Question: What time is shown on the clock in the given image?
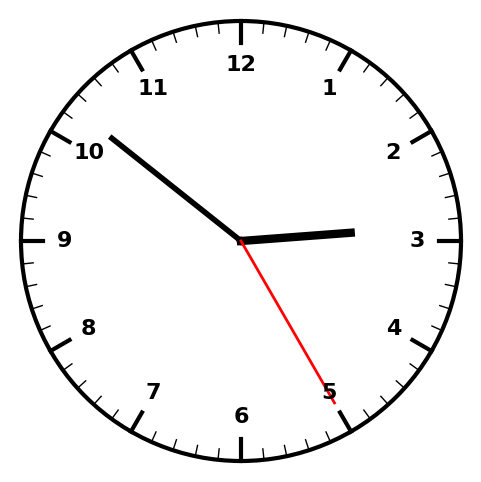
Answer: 02:51:25